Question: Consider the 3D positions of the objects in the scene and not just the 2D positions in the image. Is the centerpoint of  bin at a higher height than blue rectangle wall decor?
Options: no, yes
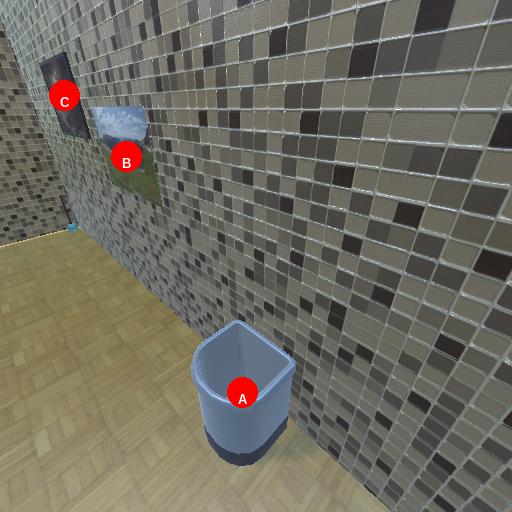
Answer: no